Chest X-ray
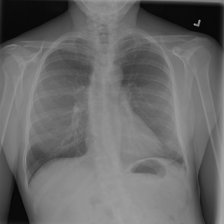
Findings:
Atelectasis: negative
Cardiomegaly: negative
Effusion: negative
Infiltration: negative
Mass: negative
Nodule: negative
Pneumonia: negative
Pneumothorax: negative
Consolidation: negative
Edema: negative
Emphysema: negative
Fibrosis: negative
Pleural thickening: negative
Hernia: negative